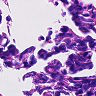
Metastatic tissue present: no